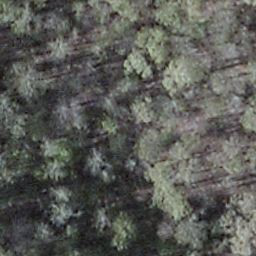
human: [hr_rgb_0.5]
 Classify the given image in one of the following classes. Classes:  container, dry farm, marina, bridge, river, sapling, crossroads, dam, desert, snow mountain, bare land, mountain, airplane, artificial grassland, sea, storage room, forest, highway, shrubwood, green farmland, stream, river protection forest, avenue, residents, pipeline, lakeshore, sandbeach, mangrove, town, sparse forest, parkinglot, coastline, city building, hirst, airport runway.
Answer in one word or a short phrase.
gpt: shrubwood